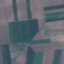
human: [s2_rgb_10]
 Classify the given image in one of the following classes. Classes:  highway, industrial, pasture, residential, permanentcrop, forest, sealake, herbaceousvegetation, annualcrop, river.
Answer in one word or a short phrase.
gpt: AnnualCrop